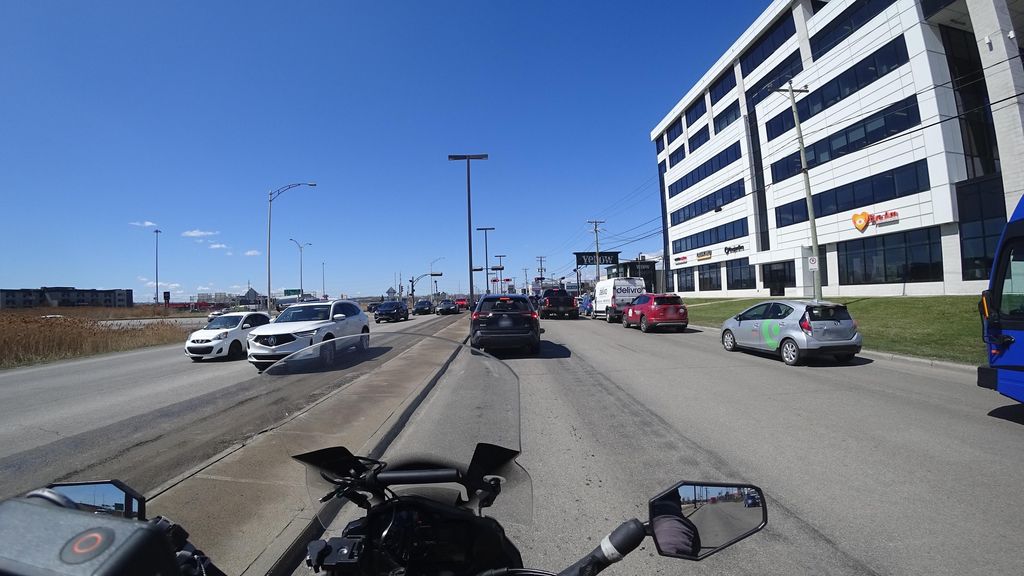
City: quebec_city